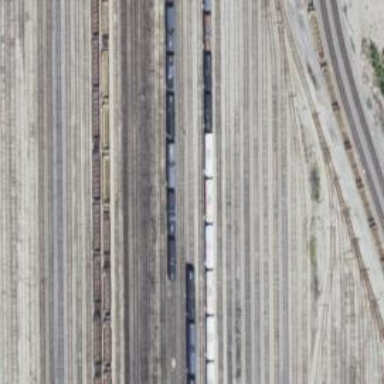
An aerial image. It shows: Railway yard.